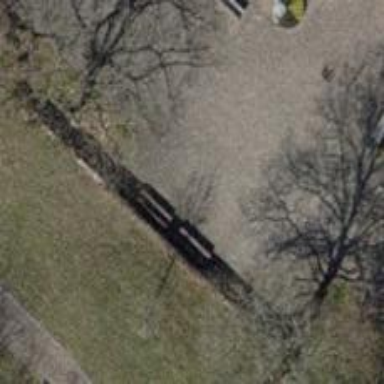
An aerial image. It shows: Brown bench in the vicinity.